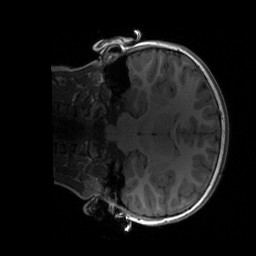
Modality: T1w
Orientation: coronal
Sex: female
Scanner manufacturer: siemens
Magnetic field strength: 3 T
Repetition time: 1.9 s
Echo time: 0.00243 s